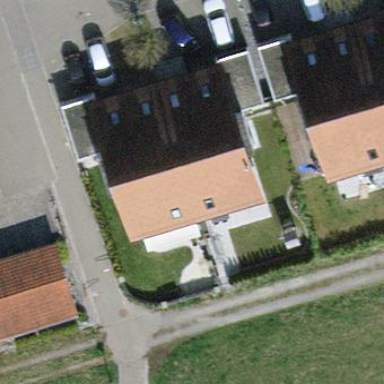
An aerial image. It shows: Terrace building.